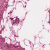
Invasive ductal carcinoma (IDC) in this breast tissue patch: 0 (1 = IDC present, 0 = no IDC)